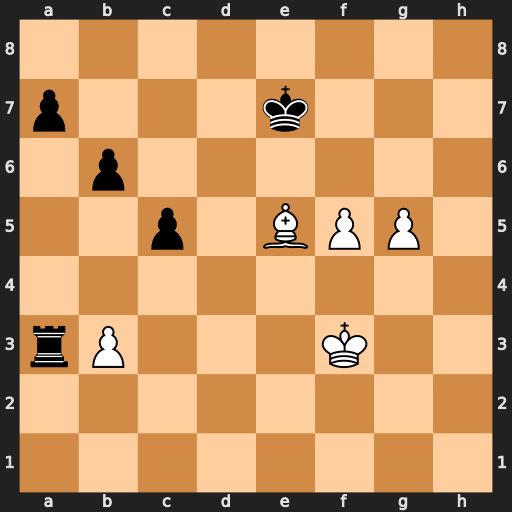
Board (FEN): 8/p3k3/1p6/2p1BPP1/8/rP3K2/8/8
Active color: w
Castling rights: -
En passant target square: -
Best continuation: g6 Rxb3+ Ke2 Rh3 f6+ Ke6 f7